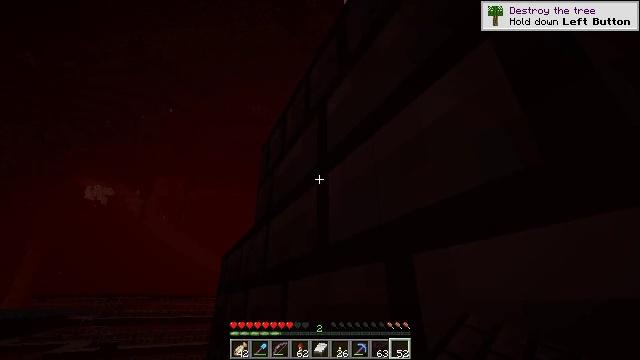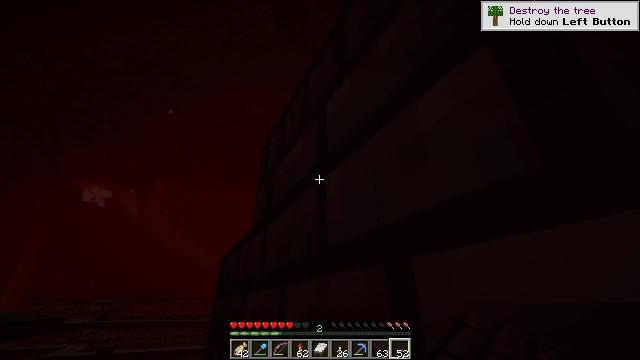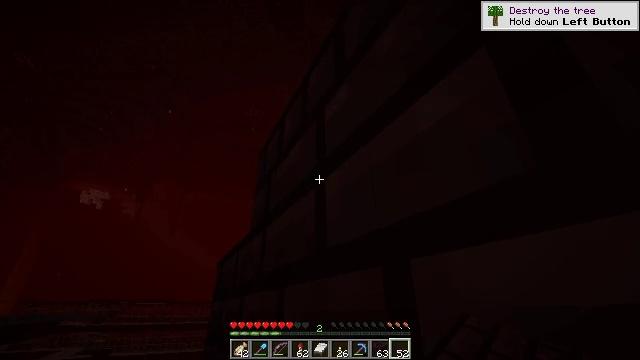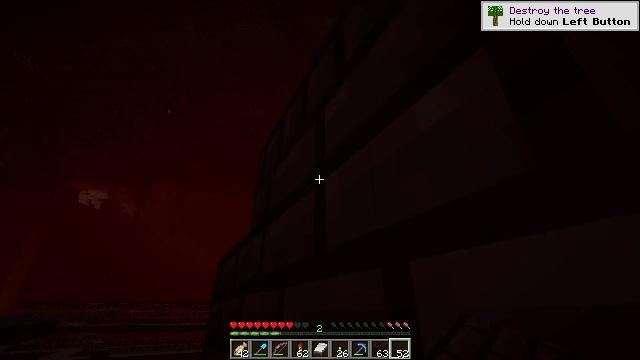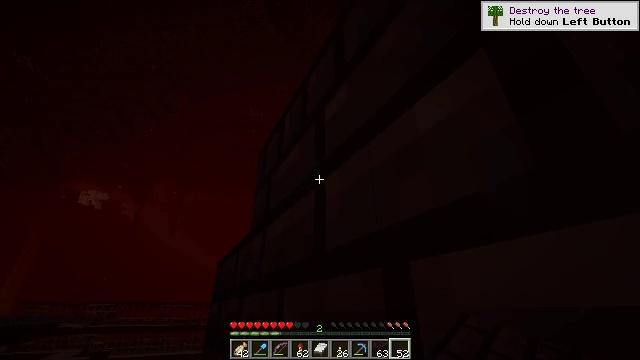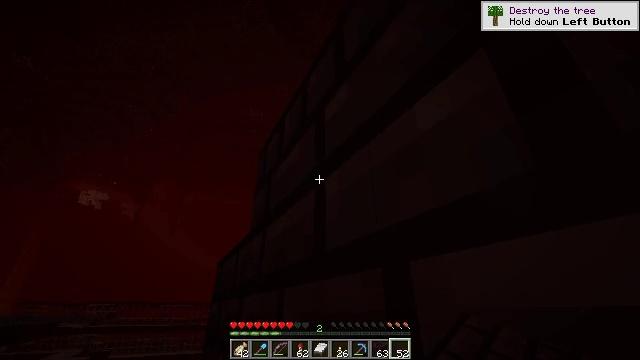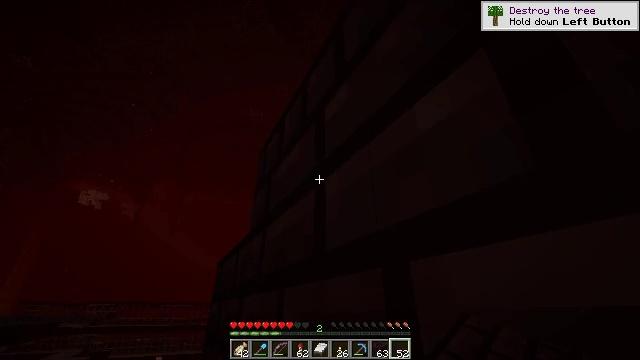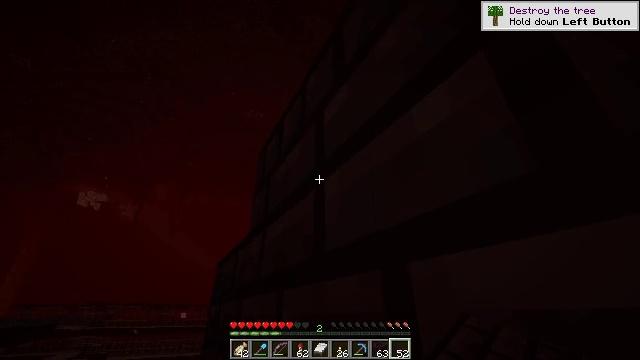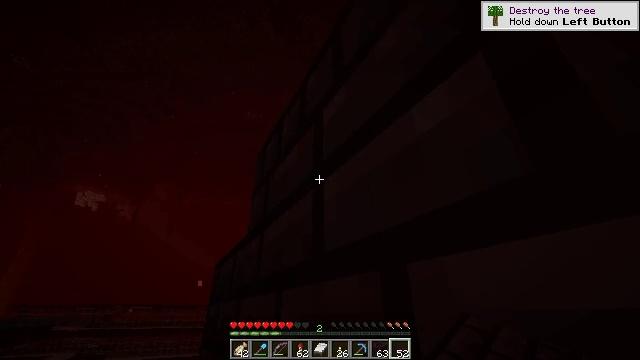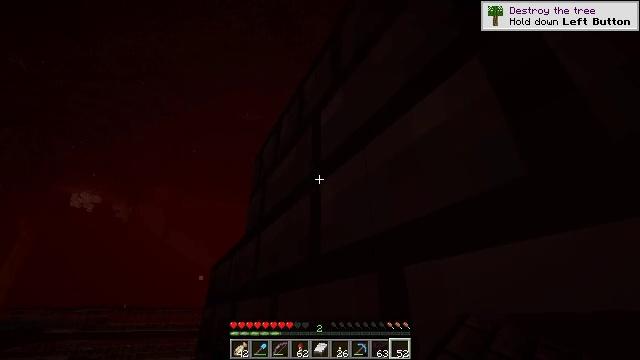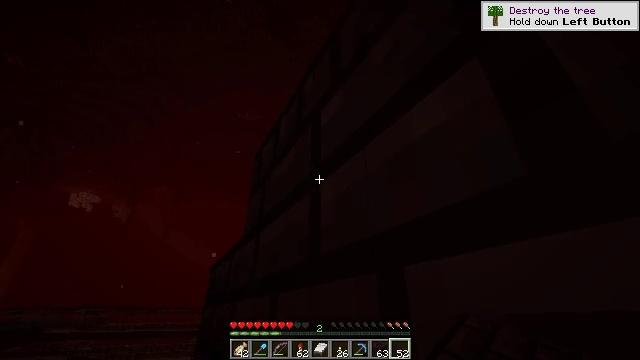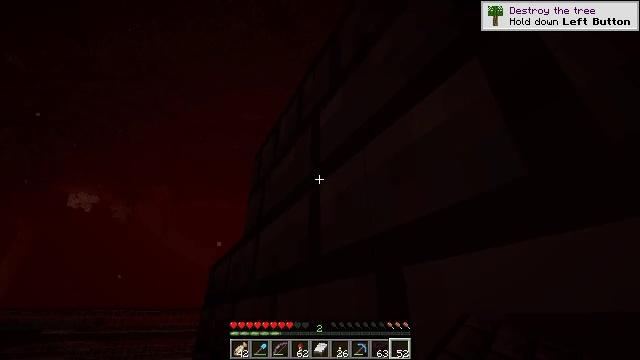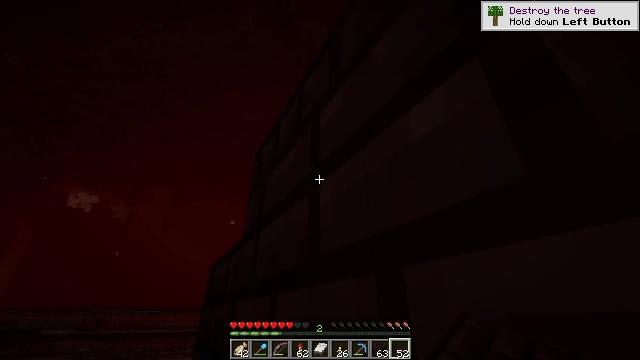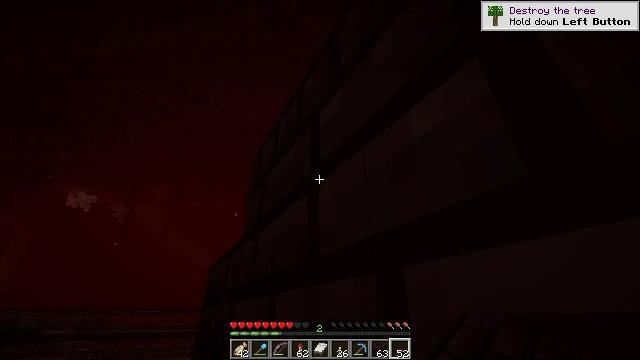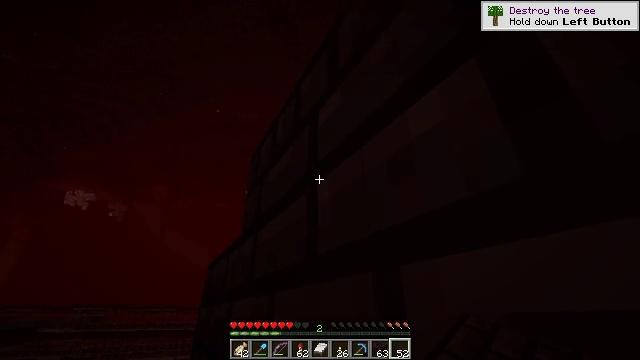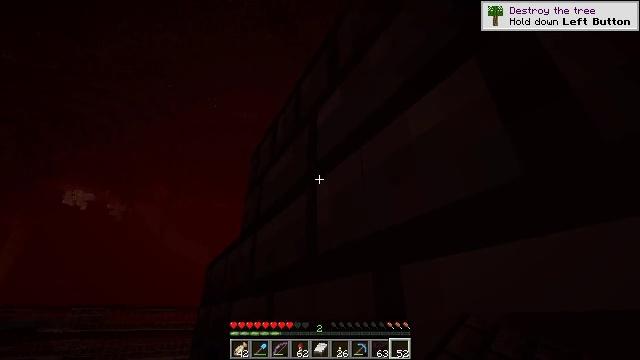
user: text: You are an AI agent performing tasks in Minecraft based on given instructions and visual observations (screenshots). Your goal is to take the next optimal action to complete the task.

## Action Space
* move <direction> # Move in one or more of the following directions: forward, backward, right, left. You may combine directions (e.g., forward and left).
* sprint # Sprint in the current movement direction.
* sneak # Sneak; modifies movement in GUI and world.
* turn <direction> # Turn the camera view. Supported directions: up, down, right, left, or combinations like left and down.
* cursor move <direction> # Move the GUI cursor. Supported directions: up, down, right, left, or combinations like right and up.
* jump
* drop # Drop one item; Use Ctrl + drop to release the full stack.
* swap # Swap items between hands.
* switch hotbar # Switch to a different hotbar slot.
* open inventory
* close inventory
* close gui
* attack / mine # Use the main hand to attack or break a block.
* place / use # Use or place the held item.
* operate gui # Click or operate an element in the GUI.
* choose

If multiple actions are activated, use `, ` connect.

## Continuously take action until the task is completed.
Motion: motion action
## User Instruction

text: Mine nether brick slab.
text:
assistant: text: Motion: no_op
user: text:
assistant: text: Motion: no_op
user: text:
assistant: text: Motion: no_op
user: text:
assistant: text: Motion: no_op
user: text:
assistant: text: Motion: no_op
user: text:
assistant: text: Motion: no_op
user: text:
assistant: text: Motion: no_op
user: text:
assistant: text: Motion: no_op
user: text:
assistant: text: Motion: no_op
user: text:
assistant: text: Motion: no_op
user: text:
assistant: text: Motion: no_op
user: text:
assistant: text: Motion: no_op
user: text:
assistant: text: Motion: no_op
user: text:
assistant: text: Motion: no_op
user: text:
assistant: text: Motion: no_op
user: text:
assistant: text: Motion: no_op
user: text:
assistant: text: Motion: no_op
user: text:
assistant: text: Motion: no_op
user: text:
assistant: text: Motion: turn up
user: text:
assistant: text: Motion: turn right and up
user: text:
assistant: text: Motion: turn right and up
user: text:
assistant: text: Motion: turn right and up
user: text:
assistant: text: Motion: turn up
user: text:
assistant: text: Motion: turn right and up
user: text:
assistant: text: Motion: turn up
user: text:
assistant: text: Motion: turn right and up
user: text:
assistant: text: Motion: turn right and up
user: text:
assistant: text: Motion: turn right and up
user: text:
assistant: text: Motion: turn right and up
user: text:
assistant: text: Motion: turn right and up